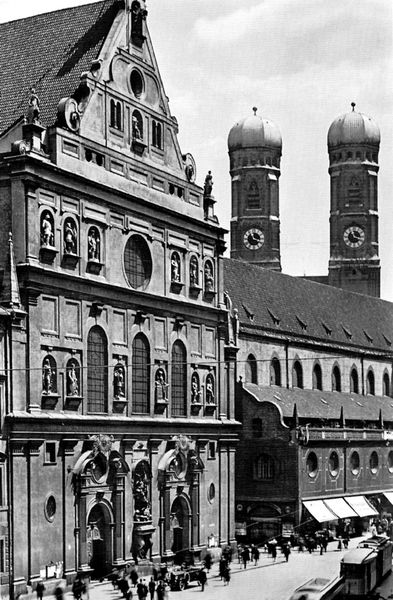
Titel: München, Jesuitenkirche St. Michael
Künstler: Friedrich Sustris
Standort: München (EU - D - B)
Schlagwörter: menschen, fenster, straße, tür, dach, gebäude, haus, architektur, häuser, kirche, auto, foto, türme, münchen, portal, portale, statuen, bahn, rennaissance, autos, turmuhr, frauenkirche, straßenbahn, uhren, treppengiebel, großstadt, markiesen, turmhaube, ift, milano